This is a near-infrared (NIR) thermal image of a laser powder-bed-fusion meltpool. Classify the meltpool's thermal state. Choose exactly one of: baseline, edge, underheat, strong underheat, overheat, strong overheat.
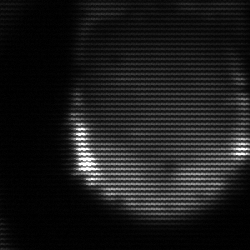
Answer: edge